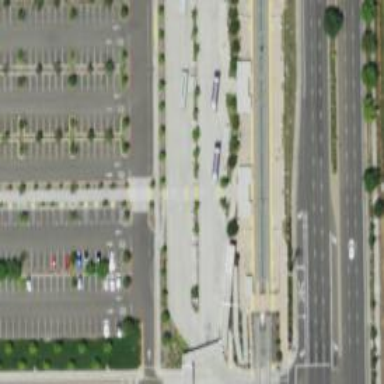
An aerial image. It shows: Busway road.